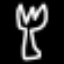
Label: fork